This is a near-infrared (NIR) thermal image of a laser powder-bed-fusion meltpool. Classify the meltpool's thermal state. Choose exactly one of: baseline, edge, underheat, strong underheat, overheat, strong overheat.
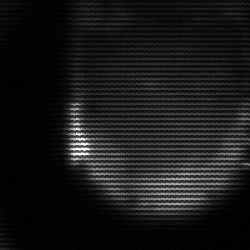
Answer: edge